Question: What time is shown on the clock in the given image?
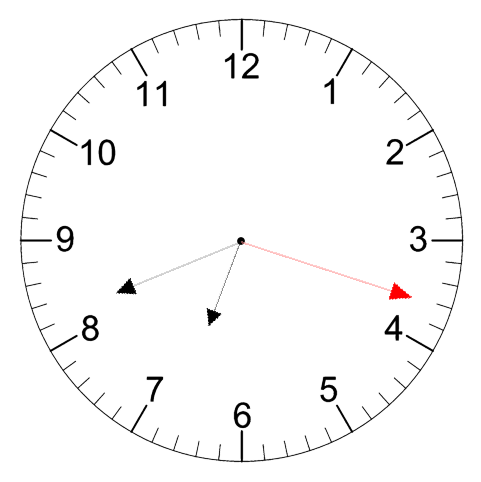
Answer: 06:41:18